Interaction volume radius: 5 \u00c5
Interaction volume height: 20 \u00c5
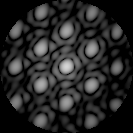
Disorder parameter: 0.1975